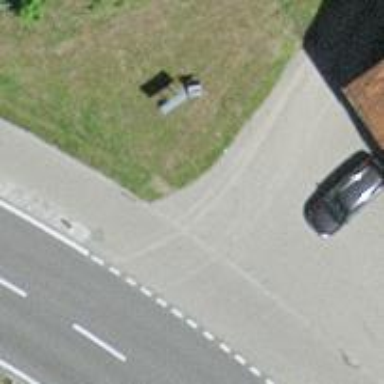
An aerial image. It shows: Service road with pebblestone surface.